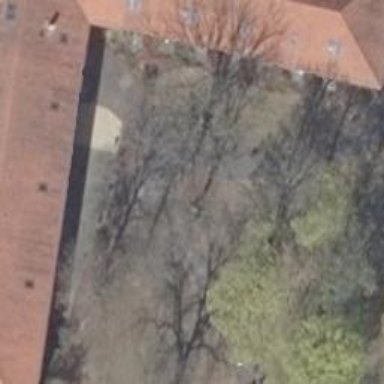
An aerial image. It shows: Building that serves as nursing home.